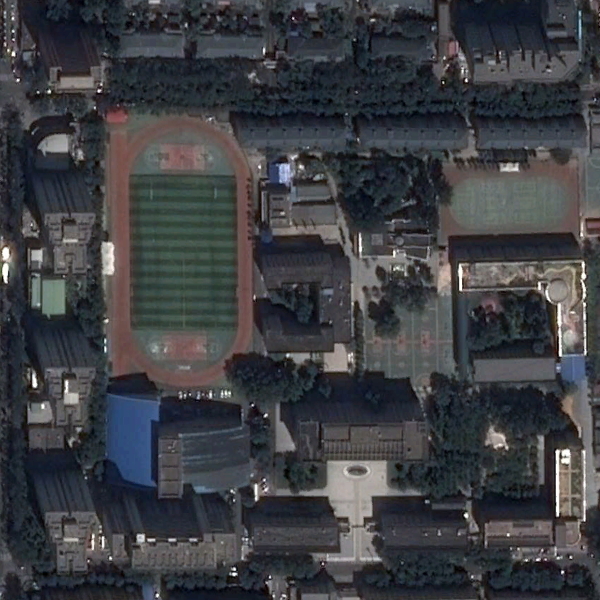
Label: School